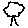
Label: tree